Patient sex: M
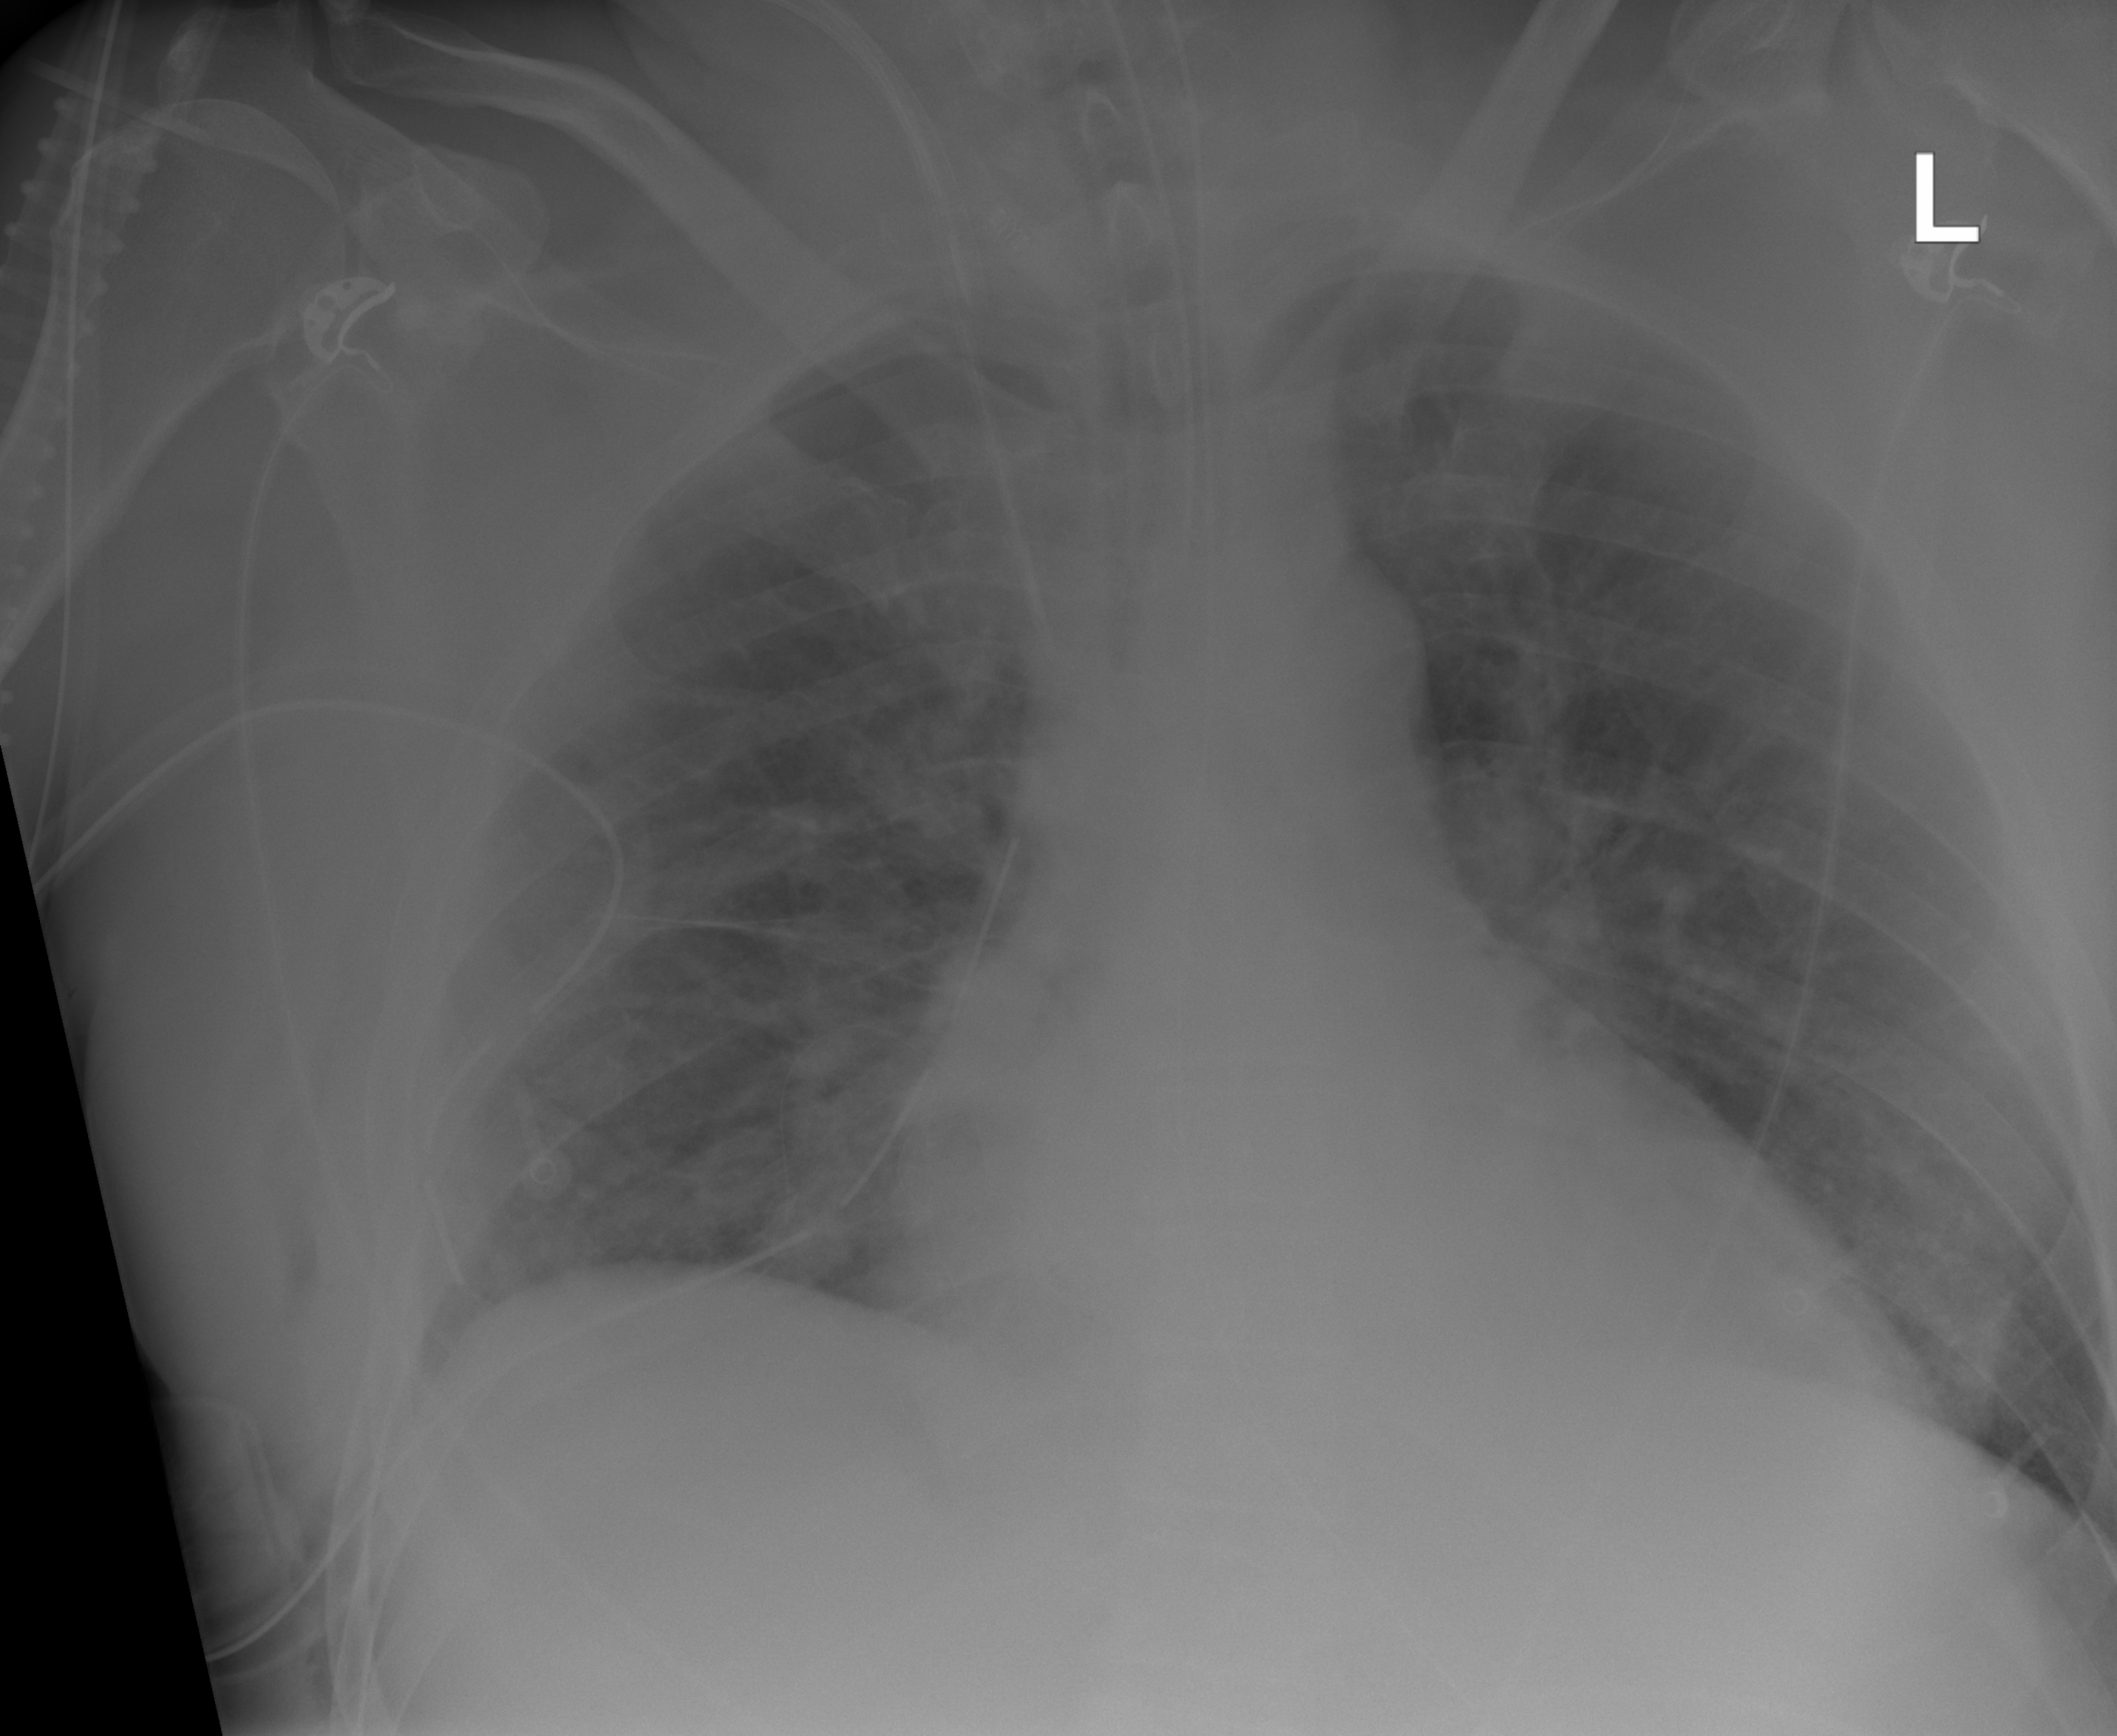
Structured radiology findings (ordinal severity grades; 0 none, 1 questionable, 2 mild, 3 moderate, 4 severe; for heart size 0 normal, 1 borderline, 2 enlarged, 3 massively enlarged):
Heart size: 2
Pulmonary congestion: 3
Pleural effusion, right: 0
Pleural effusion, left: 0
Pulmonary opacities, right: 0
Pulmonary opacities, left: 0
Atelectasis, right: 1
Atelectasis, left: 1